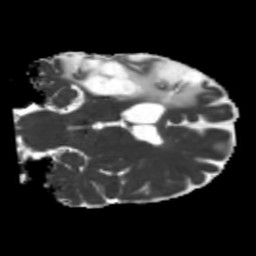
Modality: MD
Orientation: coronal
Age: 49
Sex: male
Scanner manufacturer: siemens
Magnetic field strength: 3 T
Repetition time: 5.25 s
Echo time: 0.08 s